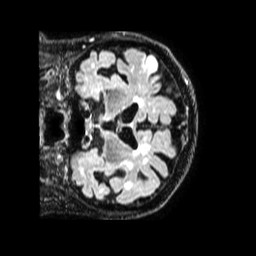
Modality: FLAIR
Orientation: coronal
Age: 88
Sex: male
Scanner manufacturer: philips
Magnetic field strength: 1.5 T
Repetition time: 4.8 s
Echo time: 0.3575 s